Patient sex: F
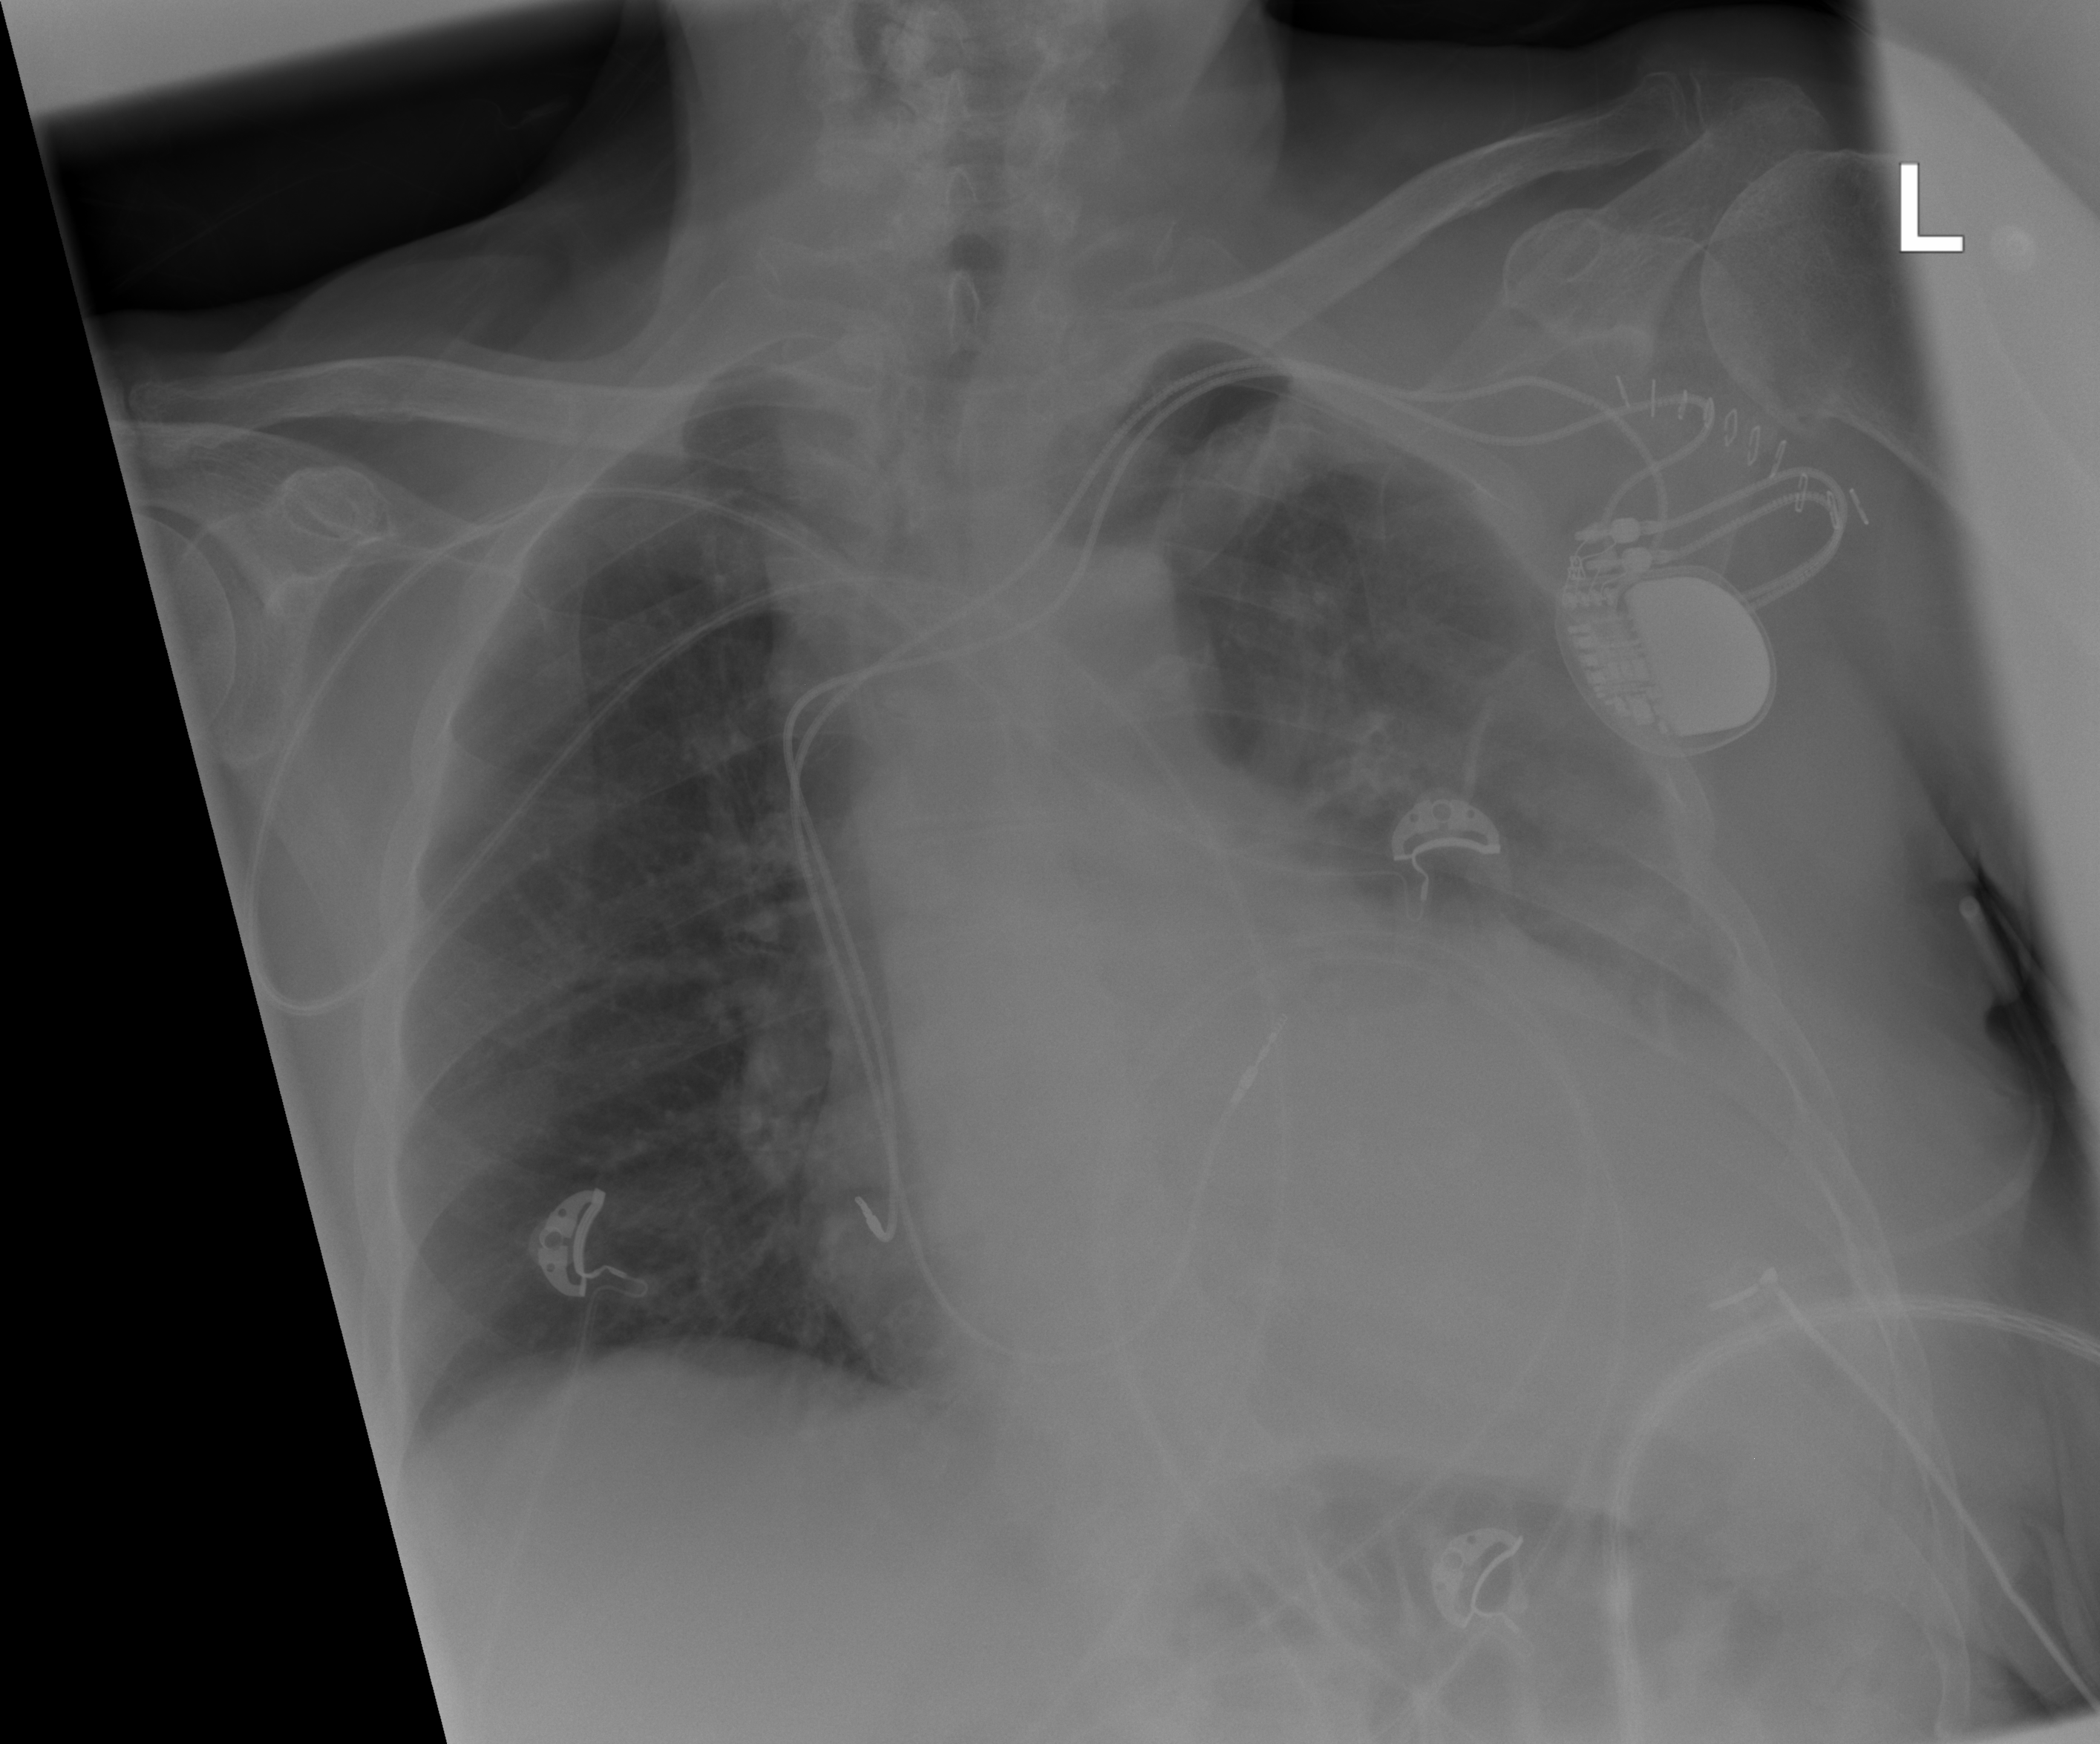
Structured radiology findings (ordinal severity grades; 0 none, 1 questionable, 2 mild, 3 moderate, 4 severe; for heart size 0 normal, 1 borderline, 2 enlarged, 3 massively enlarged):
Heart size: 2
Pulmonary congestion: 0
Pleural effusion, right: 0
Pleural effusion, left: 3
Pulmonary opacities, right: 0
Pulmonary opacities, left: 1
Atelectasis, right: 0
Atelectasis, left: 2